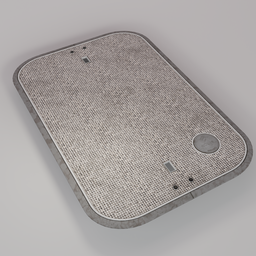
Label: tools